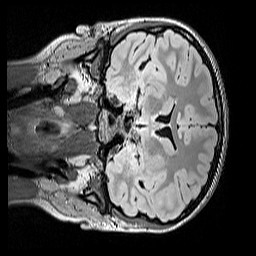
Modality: FLAIR
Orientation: coronal
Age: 10
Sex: female
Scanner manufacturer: siemens
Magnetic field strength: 3 T
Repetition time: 5 s
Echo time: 0.388 s